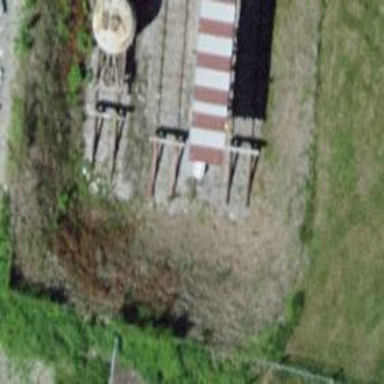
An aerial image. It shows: Railway buffer stop.